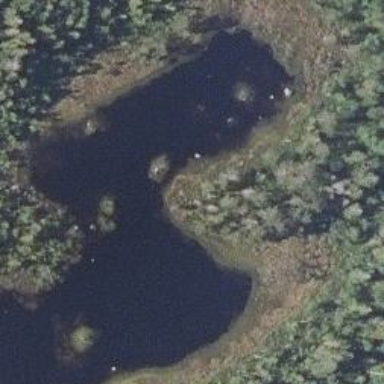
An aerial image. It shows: Beautiful lake surrounded by nature.